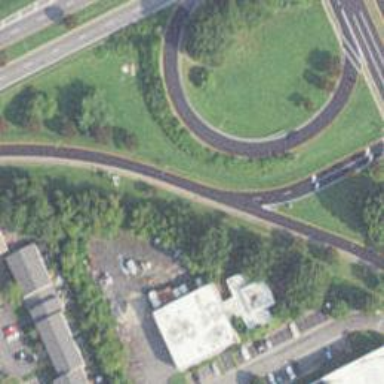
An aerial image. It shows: Trunk link highway.